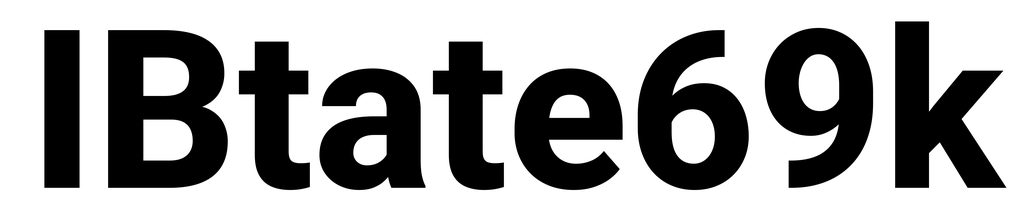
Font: Roboto_ExtraBold